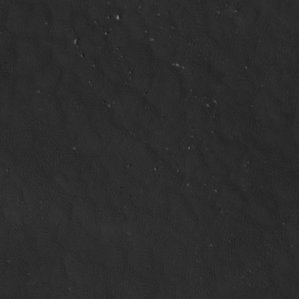
Label: non_frost